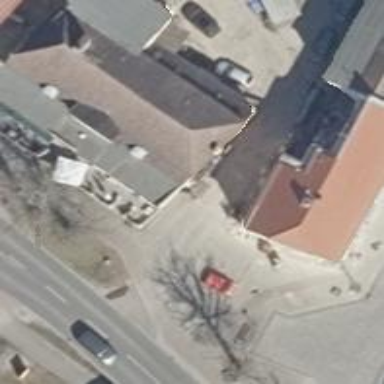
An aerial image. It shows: Pub.